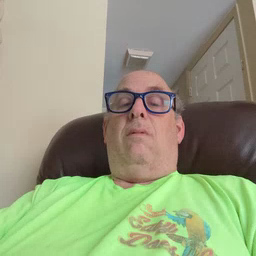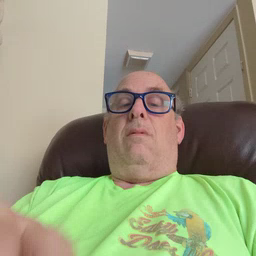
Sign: hen